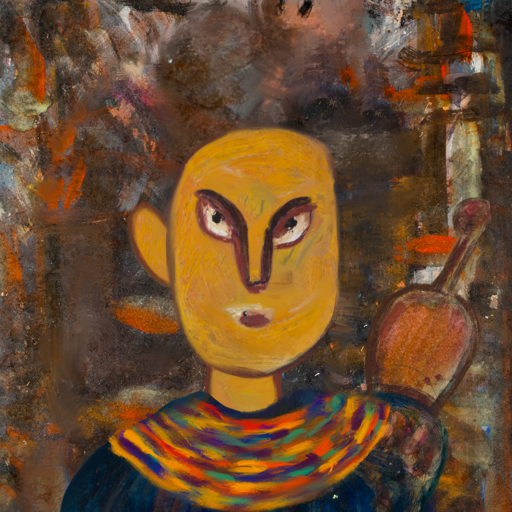
Background: GypsyQueen, Head And Neck Front: After_Raid, Face Front: After_Raid, Bust: Pipe, Hair Front: Blank, Head Accessory: Blank, Second Necklace: An_Impression_2, Necklace: Blank, Baby: Blank